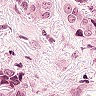
Metastatic tissue present: yes